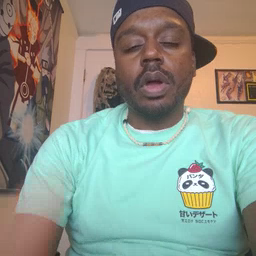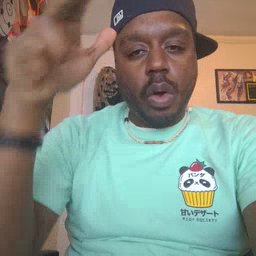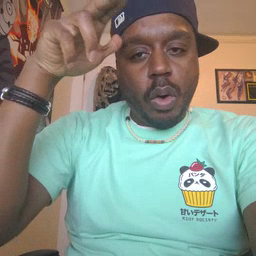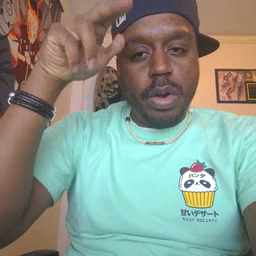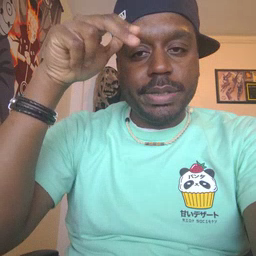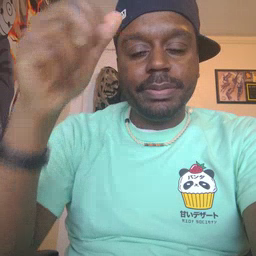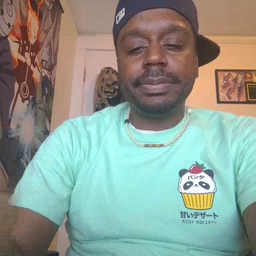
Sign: horse